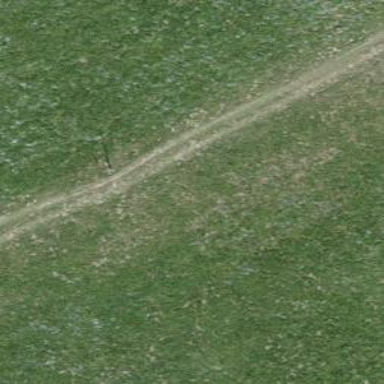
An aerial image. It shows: Unpaved path.